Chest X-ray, AP view. Patient: 38 years old, sex M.
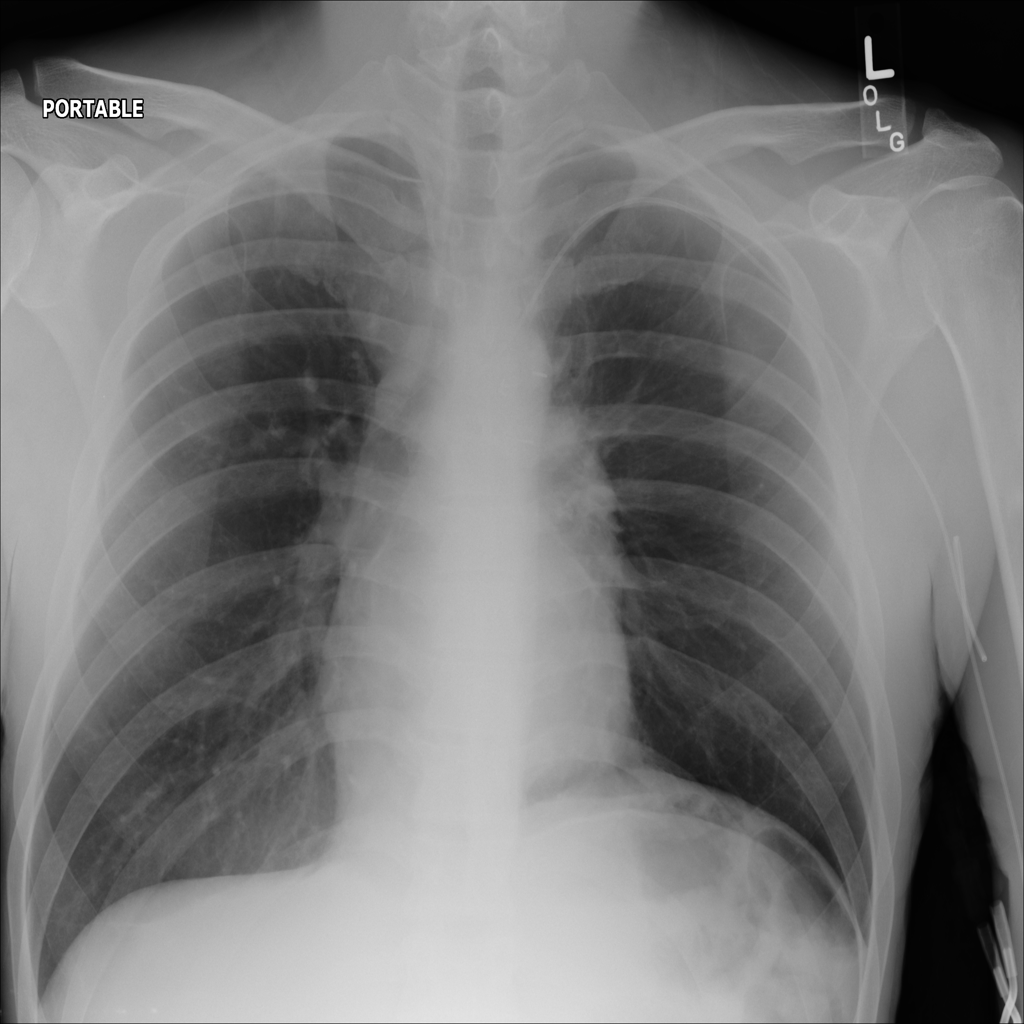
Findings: No Finding